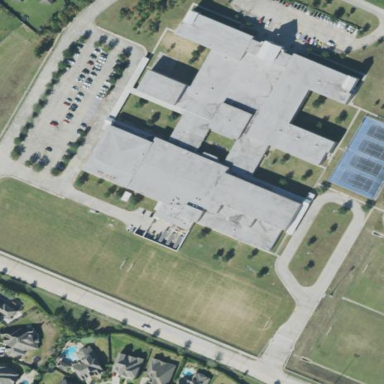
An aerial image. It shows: School.